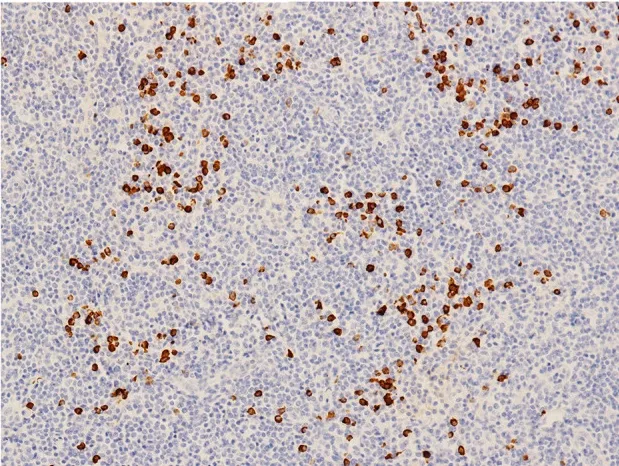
(B) IgG4 staining.
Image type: pathology (immunostaining)